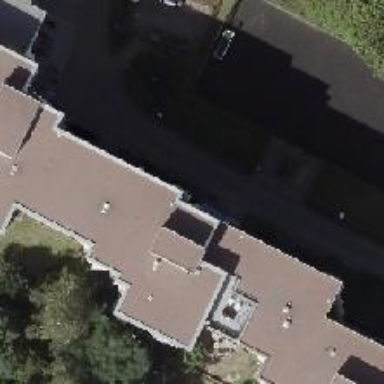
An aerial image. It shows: The image shows part of apartment building.